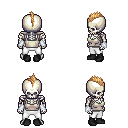
a pixel art fantasy rpg character, male body template, skeleton, white pirate shirt, white pants, light blonde mohawk hairstyle, white cloth bracers, black shoes, four views (front, back, left, right), 2x2 character sprite sheet, small pixel art, hard edges, no anti-aliasing